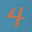
Label: 4